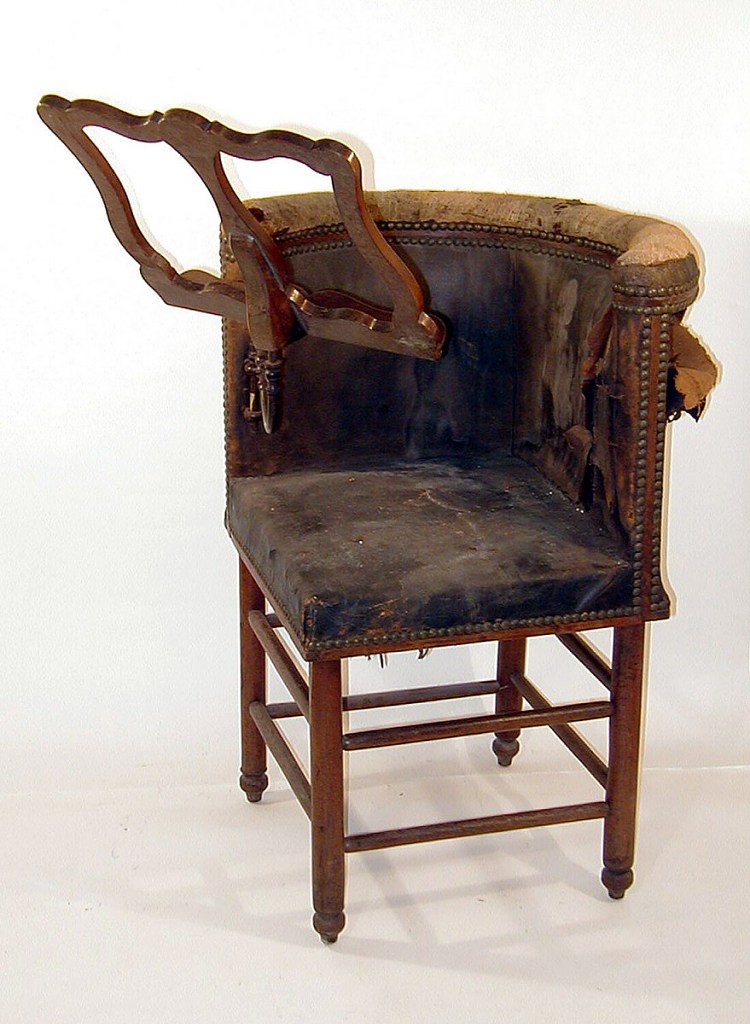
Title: corner reading chair
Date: late 18th century
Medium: wood (walnut, fruitwood), upholstery, iron
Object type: Chair
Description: Four straight cylindrical turned legs on inverted turnip-shaped feet; one leg to front. Eight cylindrical stretchers below the straight seat rails. Back and seat fully upholstered in black leather nailed over hair and burlap. Cresting is an upholstered semicircle. Seat is rhomboid, one acute angle to front. Wrought iron moveable bracket attached to right upright of tub-like back supports scrolled wood reading rack. A provincial style.